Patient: sex M, age 78
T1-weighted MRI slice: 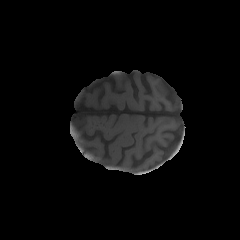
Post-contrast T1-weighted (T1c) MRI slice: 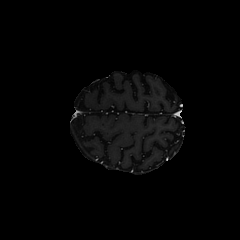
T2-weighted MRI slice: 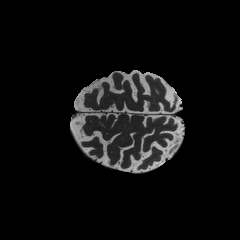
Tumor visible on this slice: no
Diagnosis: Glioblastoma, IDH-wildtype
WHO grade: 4